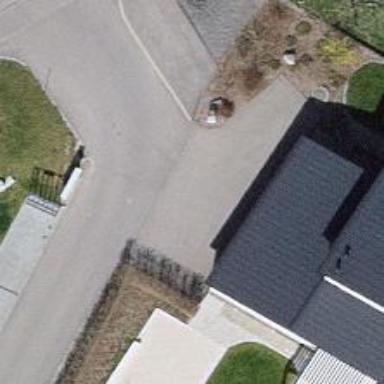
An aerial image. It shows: Residential road with asphalt surface.